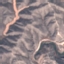
Label: HerbaceousVegetation